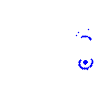
Particle: proton